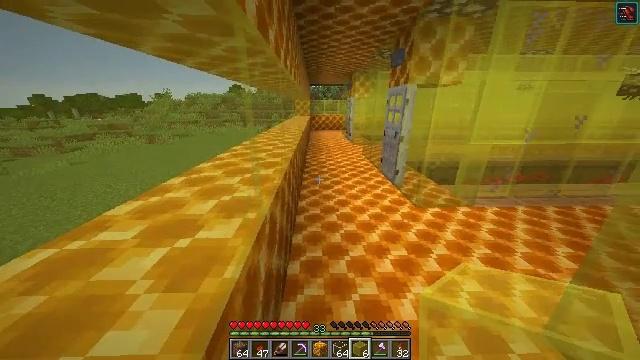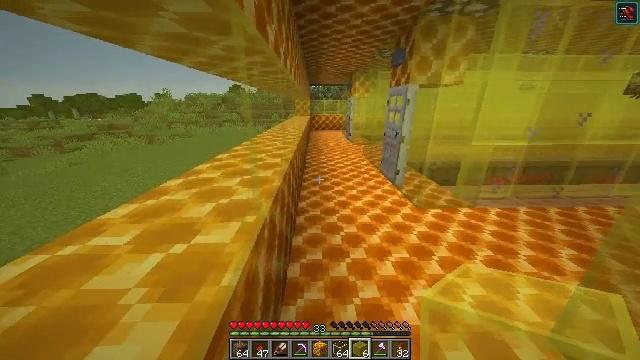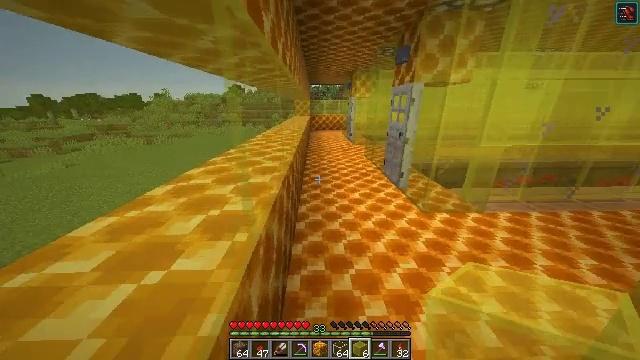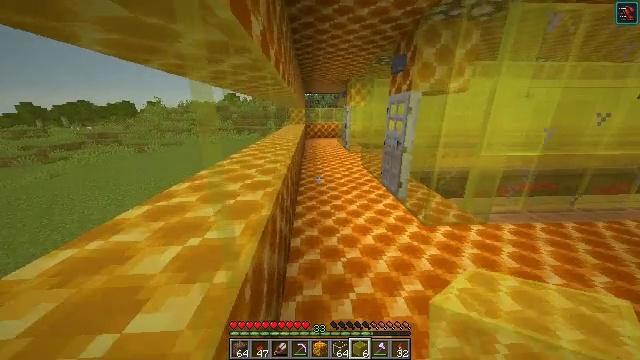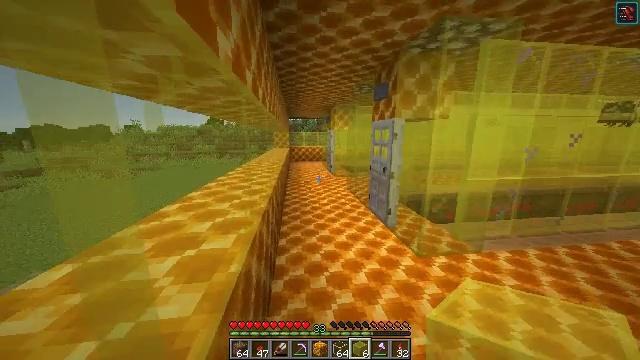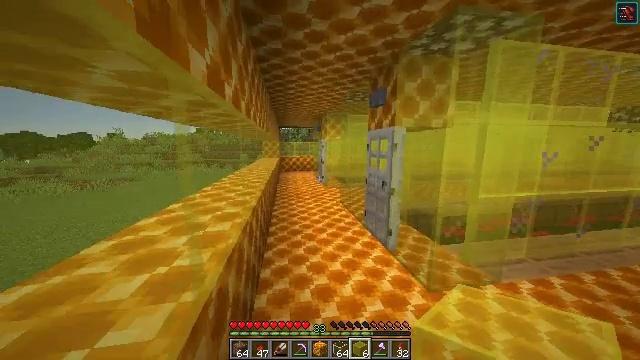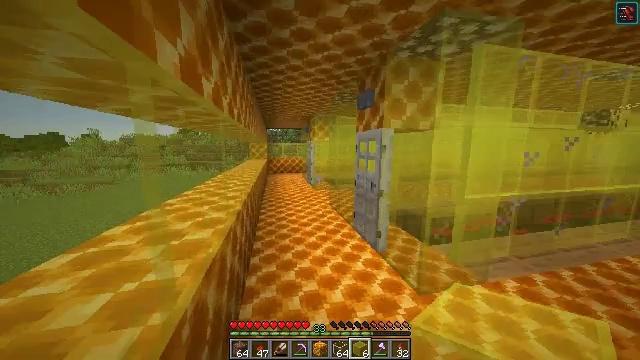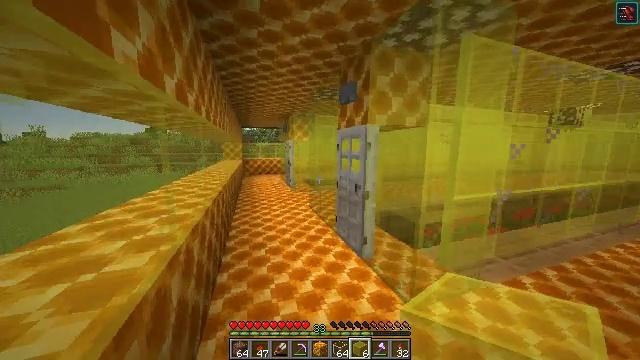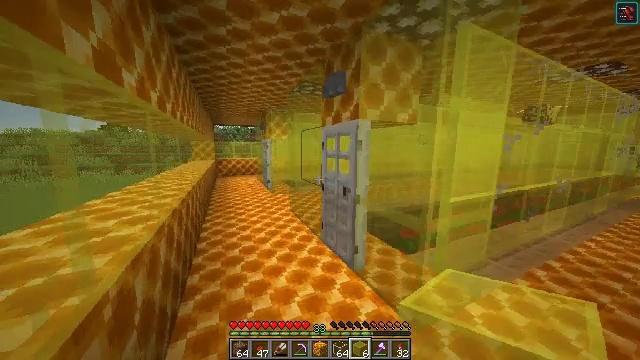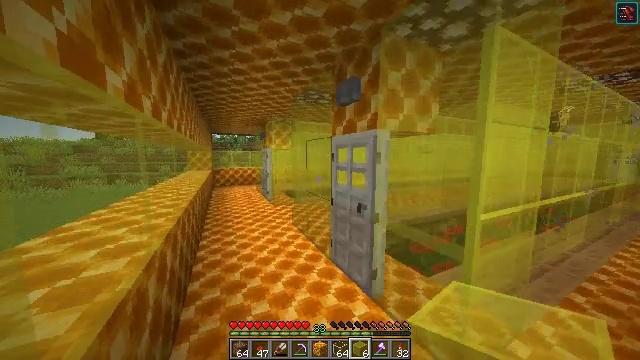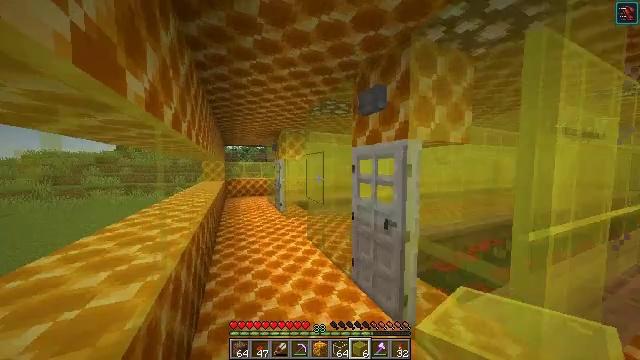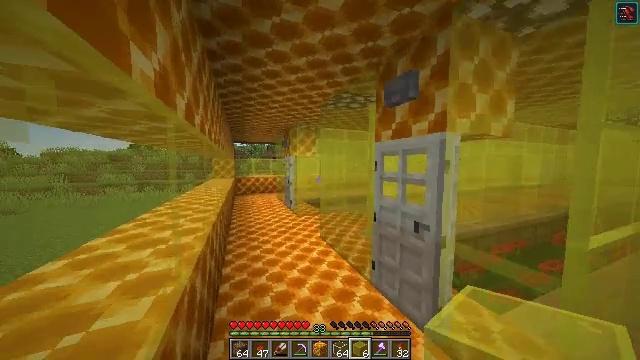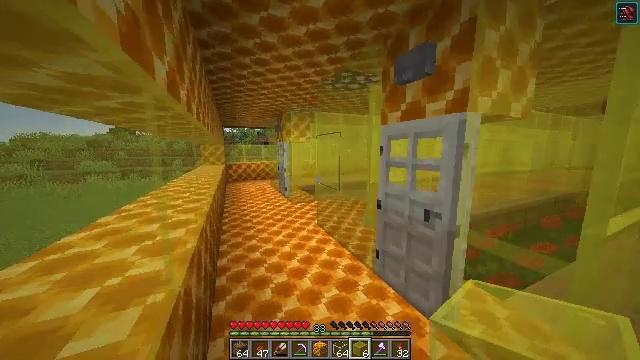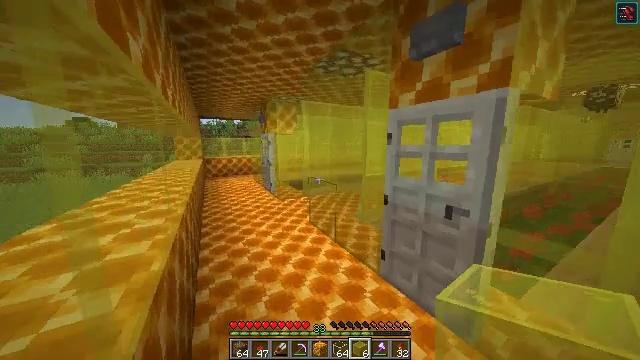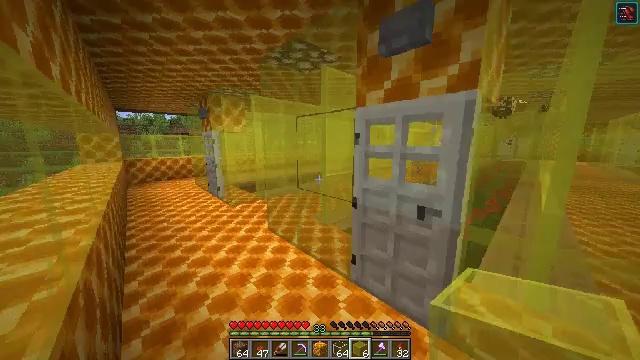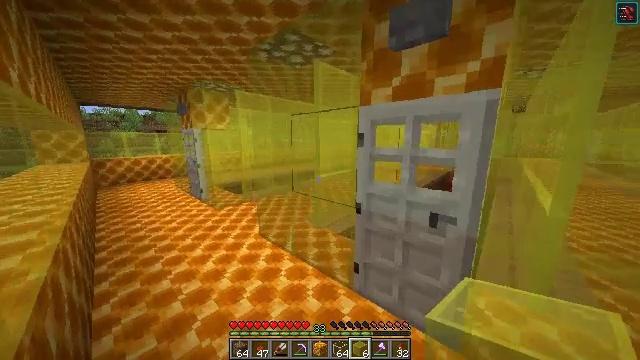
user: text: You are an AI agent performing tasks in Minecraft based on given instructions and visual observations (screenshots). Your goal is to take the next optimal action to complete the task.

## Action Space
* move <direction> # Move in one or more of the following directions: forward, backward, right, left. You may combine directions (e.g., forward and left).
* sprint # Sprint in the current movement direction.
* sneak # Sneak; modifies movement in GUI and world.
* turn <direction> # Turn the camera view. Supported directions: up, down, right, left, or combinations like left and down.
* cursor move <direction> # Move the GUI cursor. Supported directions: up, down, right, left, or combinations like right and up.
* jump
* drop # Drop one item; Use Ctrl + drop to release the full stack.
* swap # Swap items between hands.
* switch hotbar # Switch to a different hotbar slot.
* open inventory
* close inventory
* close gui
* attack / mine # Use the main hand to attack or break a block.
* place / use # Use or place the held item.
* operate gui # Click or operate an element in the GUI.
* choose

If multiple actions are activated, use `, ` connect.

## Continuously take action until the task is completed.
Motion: motion action
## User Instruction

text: Mine yellow stained glass from a window or decoration.
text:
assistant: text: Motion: move forward
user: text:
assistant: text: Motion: move forward
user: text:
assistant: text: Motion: move forward, turn right and up
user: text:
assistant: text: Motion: move forward, turn right and up
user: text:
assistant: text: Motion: move forward, turn right and up
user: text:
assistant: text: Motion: move forward, turn right
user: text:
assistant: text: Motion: move forward, turn right
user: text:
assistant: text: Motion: move forward and move left, turn right
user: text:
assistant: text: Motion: move forward and move left, turn up
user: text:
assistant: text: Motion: move forward and move left, turn left and up
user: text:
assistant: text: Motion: move forward and move left, turn left
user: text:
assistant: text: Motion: move forward and move left, turn right and down
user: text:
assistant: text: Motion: move forward and move left, turn right and down
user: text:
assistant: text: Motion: move forward and move left, turn right
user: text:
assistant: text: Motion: move forward and move left, turn right
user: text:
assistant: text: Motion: move forward and move left
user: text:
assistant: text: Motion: move forward and move left
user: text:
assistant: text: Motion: move forward and move left
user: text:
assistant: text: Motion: move forward and move left
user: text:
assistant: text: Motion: move forward and move left
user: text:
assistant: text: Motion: move forward and move left
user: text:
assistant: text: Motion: move forward and move left
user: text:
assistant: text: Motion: move forward and move left
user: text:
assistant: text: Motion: move forward and move left
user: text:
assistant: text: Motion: move forward and move left, turn left
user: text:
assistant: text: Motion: move forward and move left, turn left and up
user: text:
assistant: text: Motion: move forward and move left, turn left
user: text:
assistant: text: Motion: move forward and move left, turn left
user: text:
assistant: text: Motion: move forward and move left
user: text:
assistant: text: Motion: move forward and move left, turn left